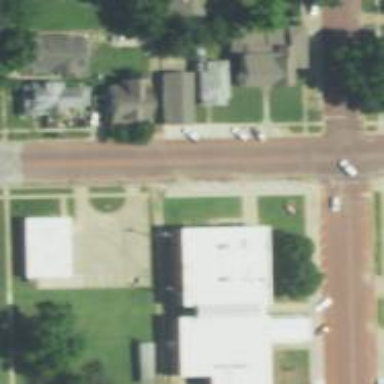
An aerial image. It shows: Alley classified as service road.